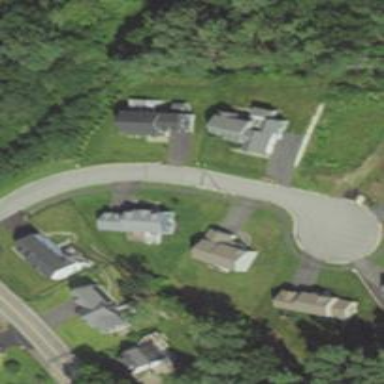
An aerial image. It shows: Residential road.